Interaction volume radius: 5 \u00c5
Interaction volume height: 10 \u00c5
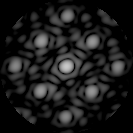
Disorder parameter: 0.2058